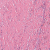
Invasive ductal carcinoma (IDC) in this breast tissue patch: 0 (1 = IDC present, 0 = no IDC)